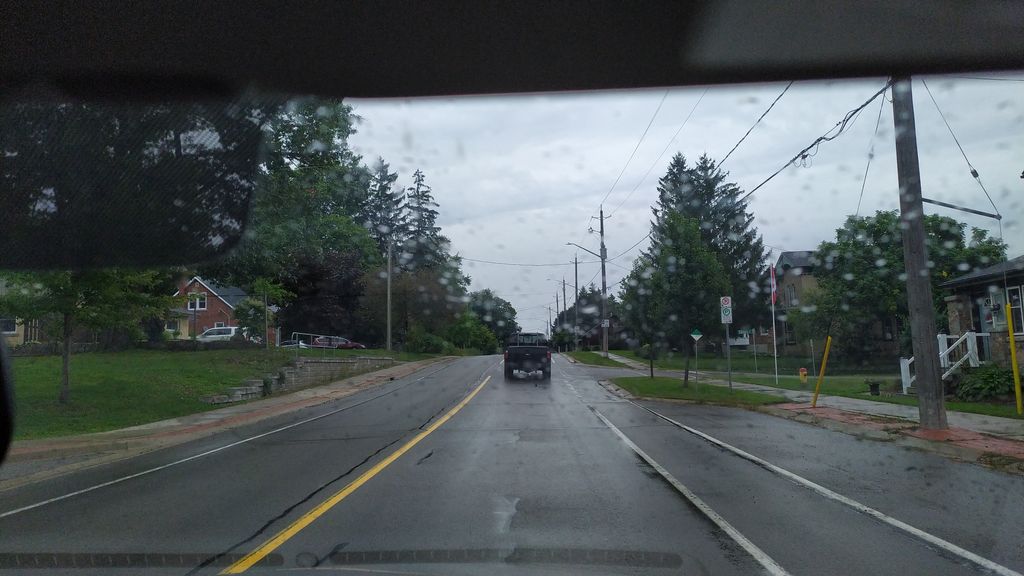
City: kitchener-waterloo